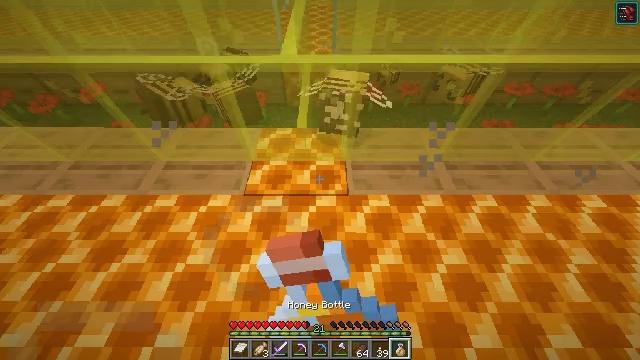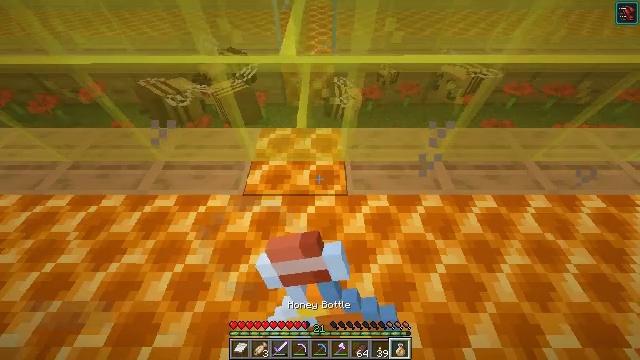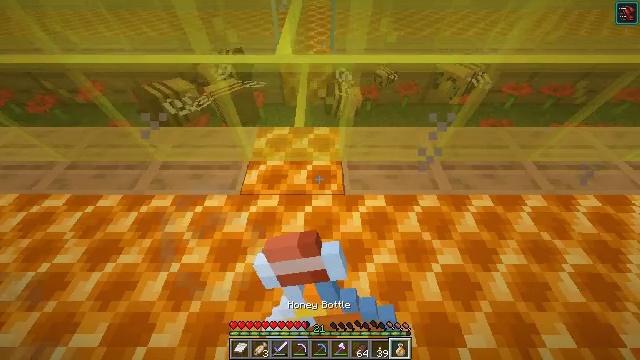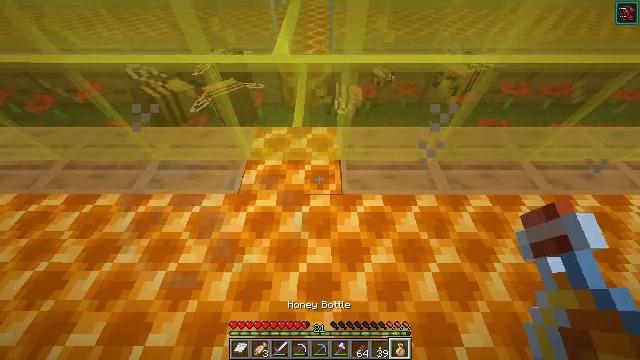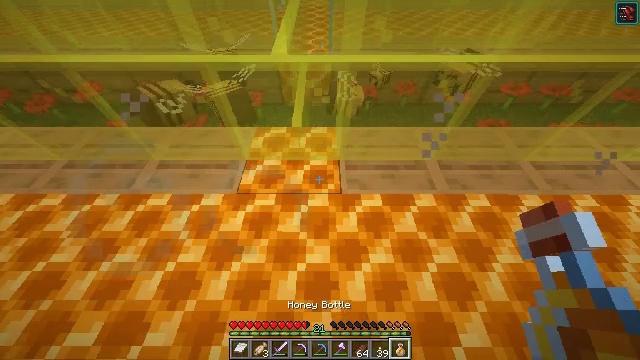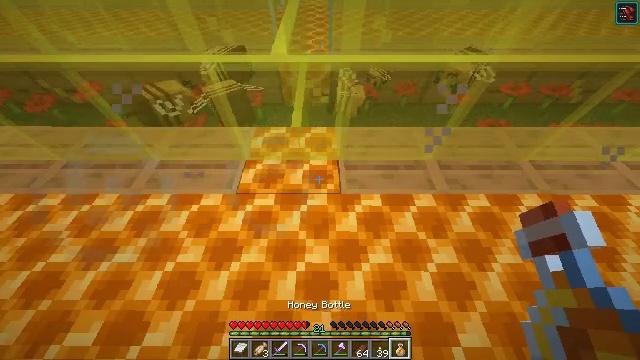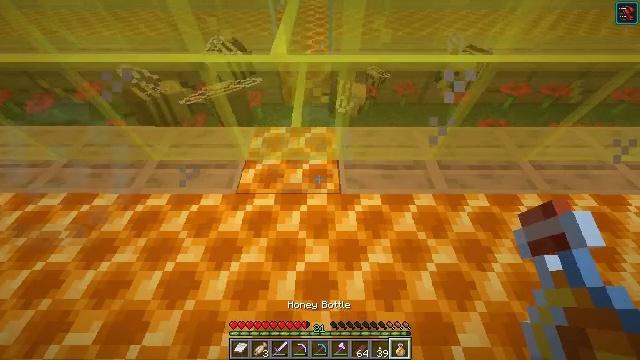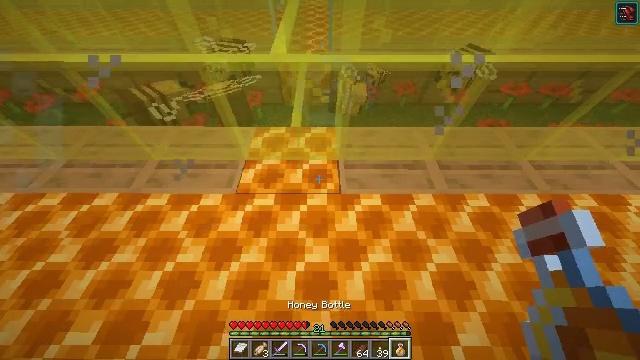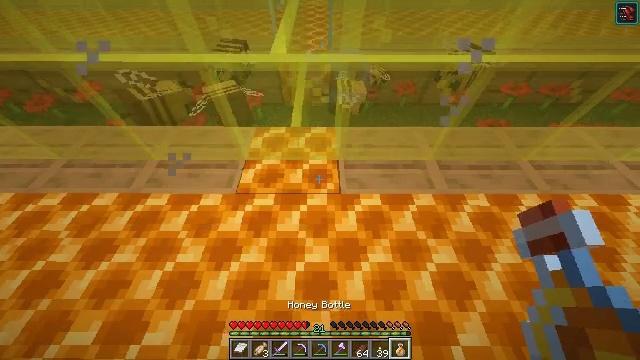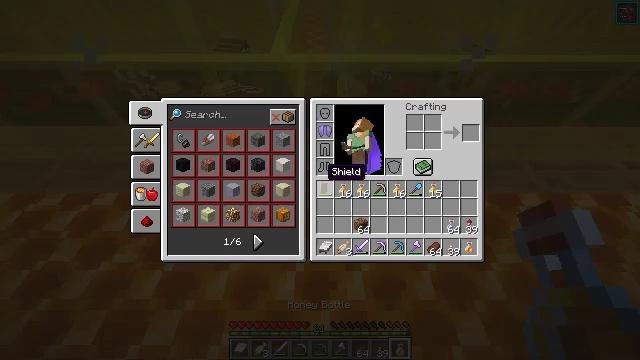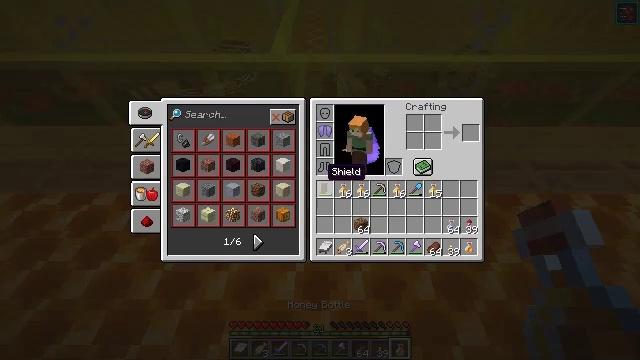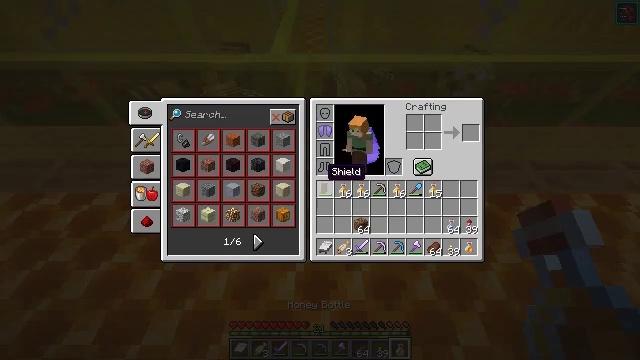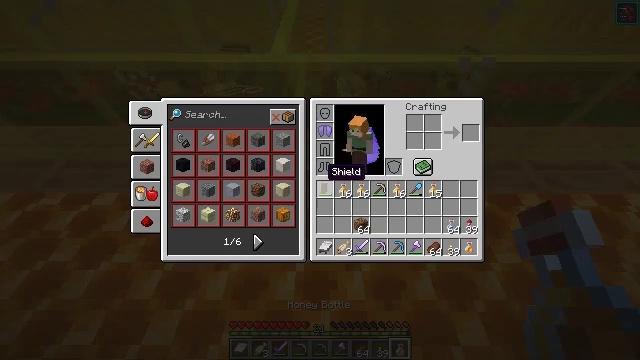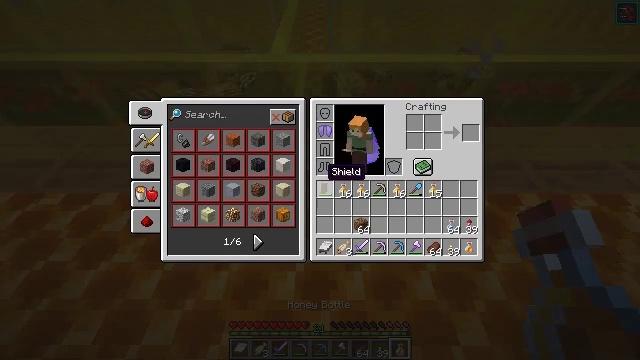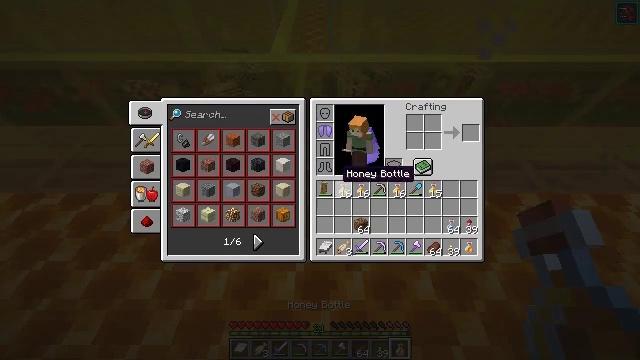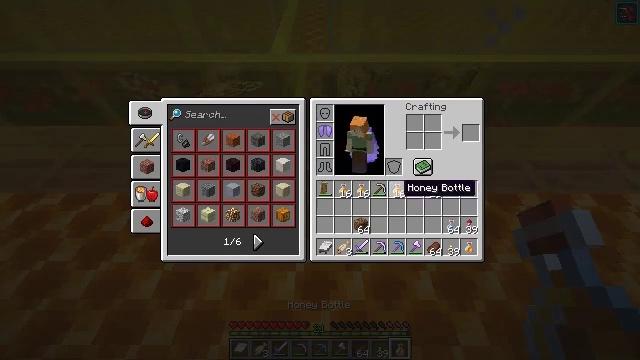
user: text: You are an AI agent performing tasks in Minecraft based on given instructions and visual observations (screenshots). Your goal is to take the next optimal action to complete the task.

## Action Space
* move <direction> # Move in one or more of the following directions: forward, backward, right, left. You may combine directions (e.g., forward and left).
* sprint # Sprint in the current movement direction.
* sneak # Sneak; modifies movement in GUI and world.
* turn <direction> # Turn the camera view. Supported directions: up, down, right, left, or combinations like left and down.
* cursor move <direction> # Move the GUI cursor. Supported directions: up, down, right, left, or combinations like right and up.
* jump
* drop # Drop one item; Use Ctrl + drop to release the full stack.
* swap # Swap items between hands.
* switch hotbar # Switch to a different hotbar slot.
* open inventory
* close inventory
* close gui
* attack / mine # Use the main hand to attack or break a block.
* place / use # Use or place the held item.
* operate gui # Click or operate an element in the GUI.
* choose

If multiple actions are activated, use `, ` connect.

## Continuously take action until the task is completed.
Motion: motion action
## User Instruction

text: Craft a honey block.
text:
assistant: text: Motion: move right, use / place
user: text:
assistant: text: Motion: move right, use / place
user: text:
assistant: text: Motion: no_op
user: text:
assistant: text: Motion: no_op
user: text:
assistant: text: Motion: no_op
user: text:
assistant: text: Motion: no_op
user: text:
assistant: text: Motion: no_op
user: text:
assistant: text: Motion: no_op
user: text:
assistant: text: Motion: open inventory
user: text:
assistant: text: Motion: open inventory
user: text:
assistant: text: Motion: open inventory
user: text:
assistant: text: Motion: no_op
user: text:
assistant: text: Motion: no_op
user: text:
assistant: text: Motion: sneak, cursor move right
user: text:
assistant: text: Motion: sneak, cursor move right and down
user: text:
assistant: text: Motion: sneak, cursor move right and down
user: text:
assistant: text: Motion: sneak, cursor move right and down
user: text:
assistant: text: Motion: sneak, cursor move right and down
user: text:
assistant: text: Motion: sneak, cursor move right
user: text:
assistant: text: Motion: sneak, cursor move right
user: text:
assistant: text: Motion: sneak
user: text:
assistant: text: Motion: sneak
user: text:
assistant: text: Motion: sneak
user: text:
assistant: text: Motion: sneak, choose
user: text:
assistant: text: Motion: sneak, choose
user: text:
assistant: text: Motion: sneak, cursor move left and up
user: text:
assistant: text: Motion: sneak
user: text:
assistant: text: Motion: sneak
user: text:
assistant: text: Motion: sneak
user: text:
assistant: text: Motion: sneak